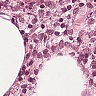
Metastatic tissue present: no